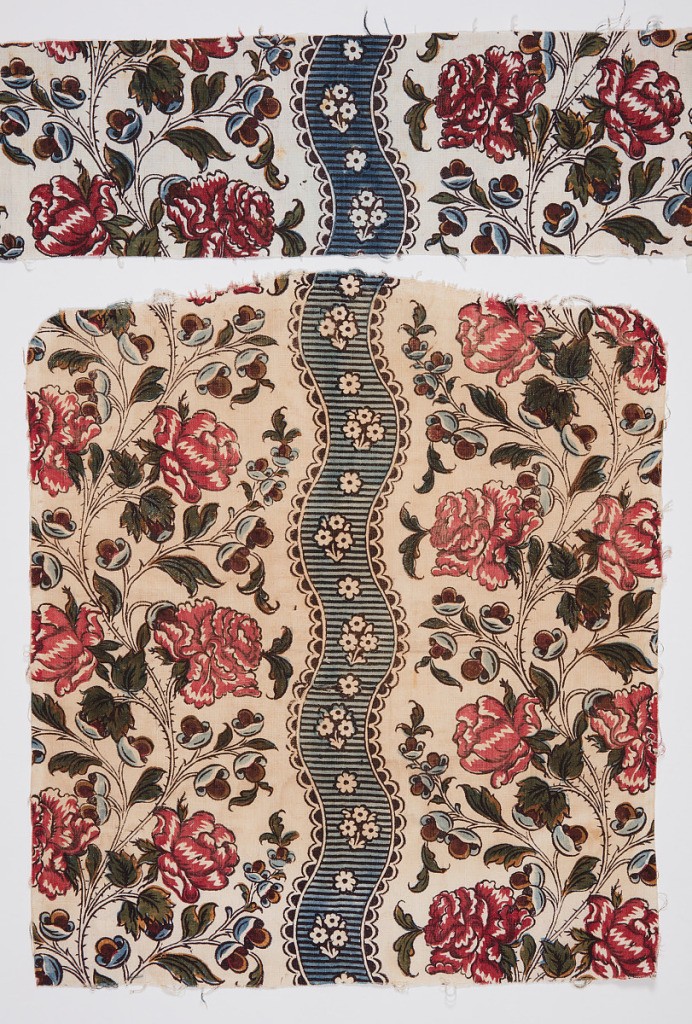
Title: Textile
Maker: Oberkampf & Cie., Jouy-en-Josas, France, 1759–1815
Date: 1760–62
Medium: linen warp, cotton weft Technique: block printed on plain weave "siamoise"
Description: Undulating vertical stripes of blue with small white flowers, alternating with wider columns of large pink roses on a white ground.

Image shown is of 1986-84-2d